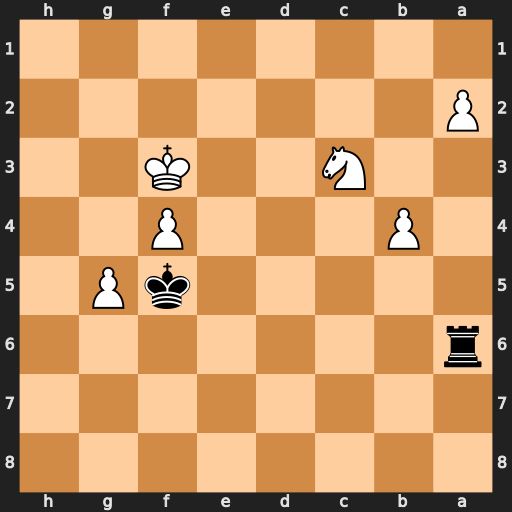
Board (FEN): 8/8/r7/5kP1/1P3P2/2N2K2/P7/8
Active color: b
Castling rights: -
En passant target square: -
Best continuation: Ra3 Ke3 Rxc3+